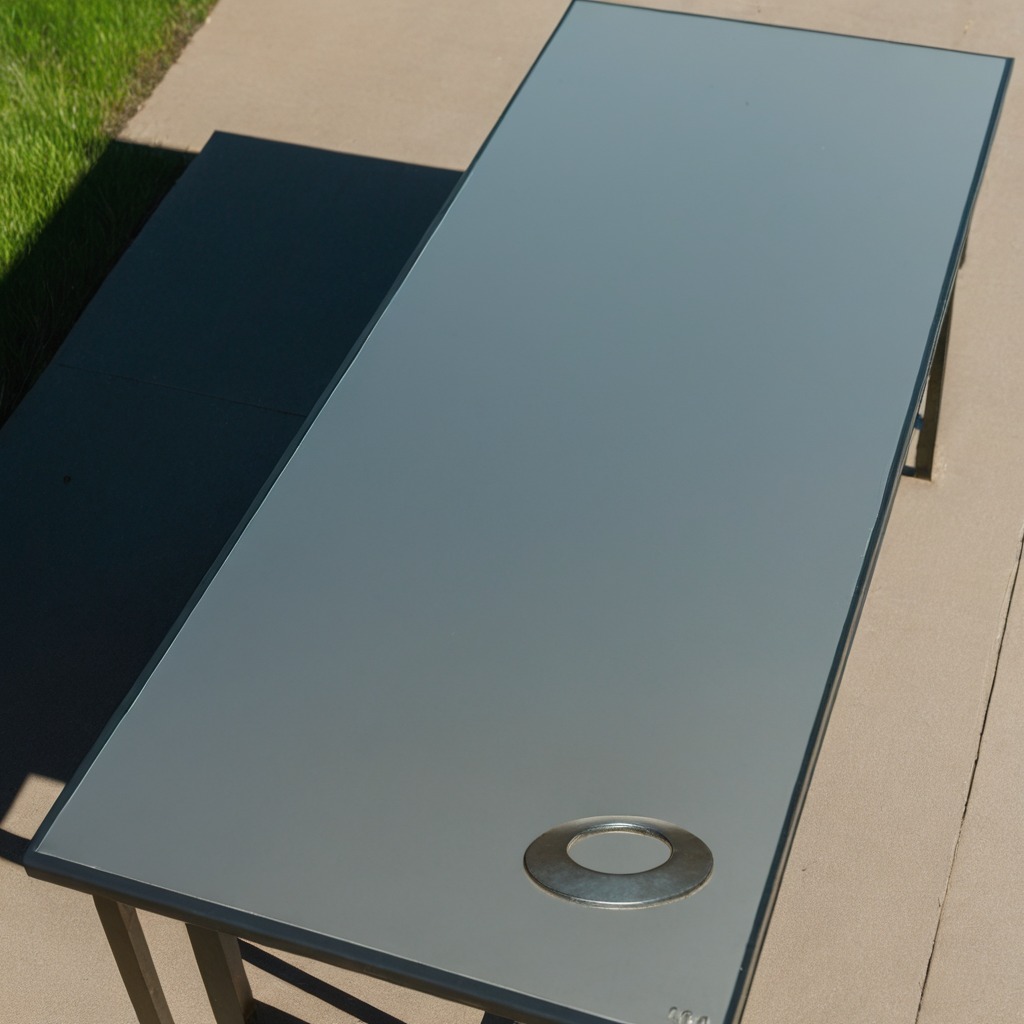
A flat metal washer is lying on a clean utility table in a temporary outdoor tool station afternoon light present textured surface.